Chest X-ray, PA view. Patient: 36 years old, sex F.
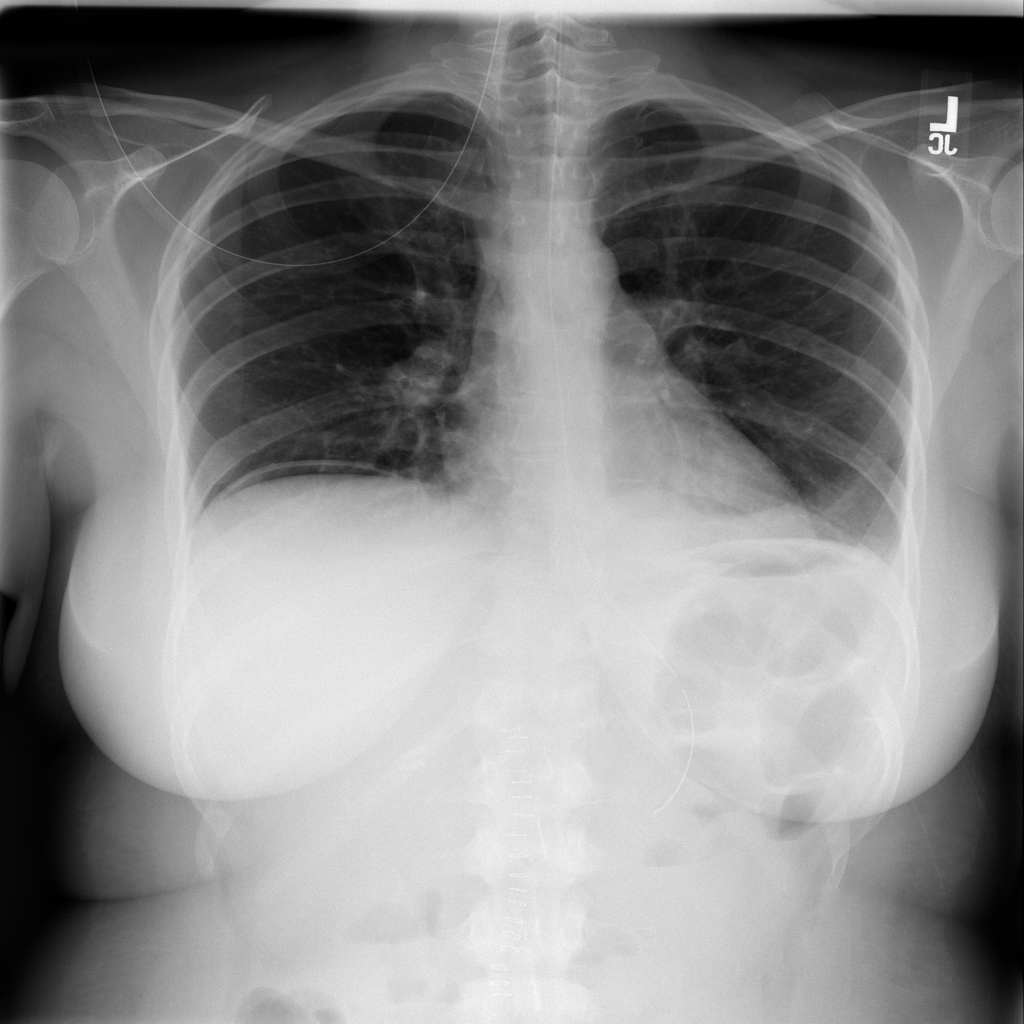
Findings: Atelectasis